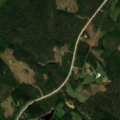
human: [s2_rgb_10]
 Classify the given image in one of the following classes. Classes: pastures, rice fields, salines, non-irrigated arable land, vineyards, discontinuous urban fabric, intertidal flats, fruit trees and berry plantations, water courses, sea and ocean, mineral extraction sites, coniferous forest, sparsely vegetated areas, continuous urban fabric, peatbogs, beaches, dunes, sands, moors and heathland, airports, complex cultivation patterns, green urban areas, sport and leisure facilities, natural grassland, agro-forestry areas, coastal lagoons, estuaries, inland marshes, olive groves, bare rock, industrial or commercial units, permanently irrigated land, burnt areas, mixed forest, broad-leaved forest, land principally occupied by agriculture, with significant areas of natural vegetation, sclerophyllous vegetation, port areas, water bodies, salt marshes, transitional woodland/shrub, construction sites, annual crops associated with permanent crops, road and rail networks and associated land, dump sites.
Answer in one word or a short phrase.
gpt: coniferous forest, mixed forest, transitional woodland/shrub